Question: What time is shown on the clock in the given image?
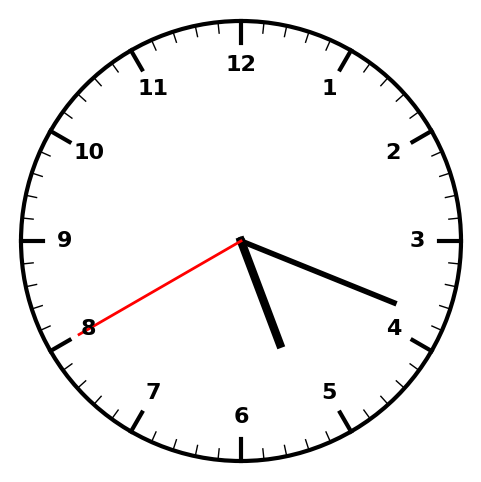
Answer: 05:18:40